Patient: sex M, age 48
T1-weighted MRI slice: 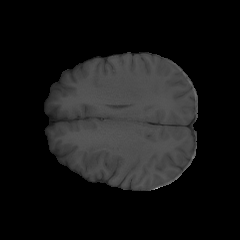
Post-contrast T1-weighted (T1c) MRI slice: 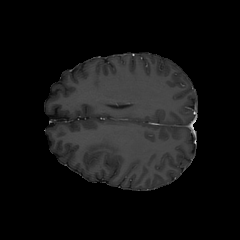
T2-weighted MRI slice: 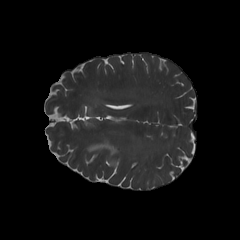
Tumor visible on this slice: yes
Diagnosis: Astrocytoma, IDH-mutant
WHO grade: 3